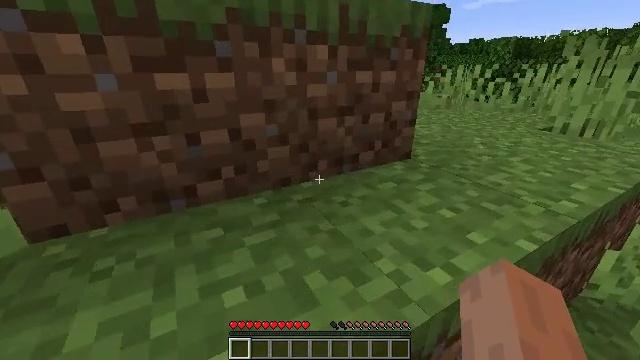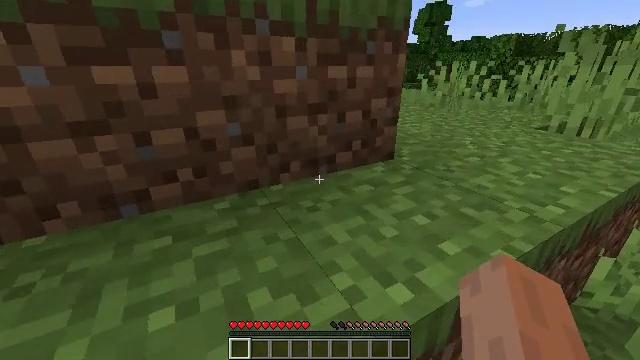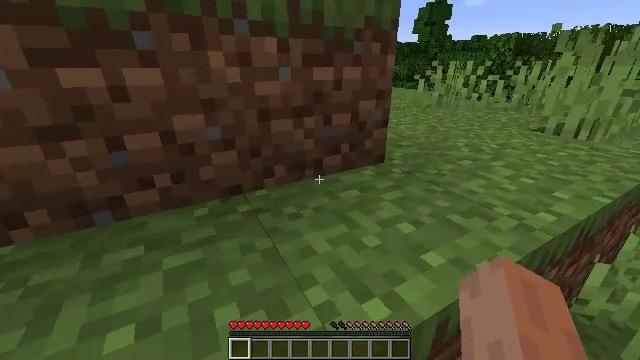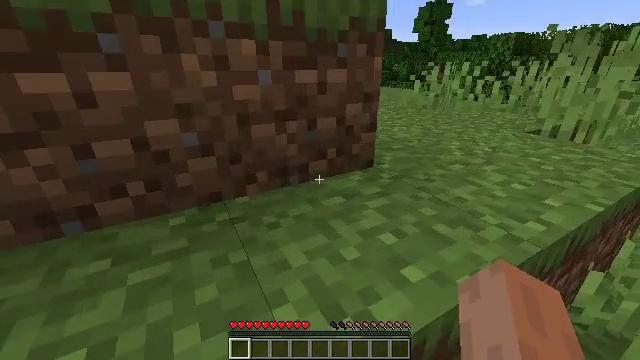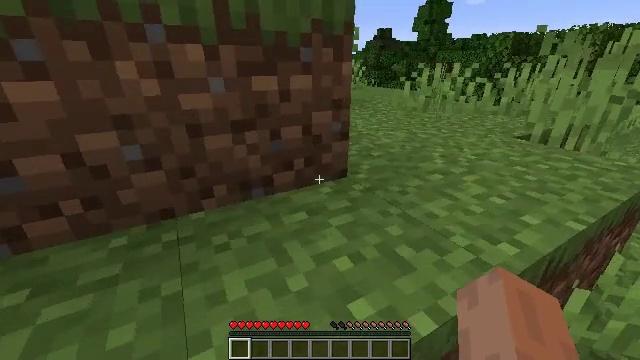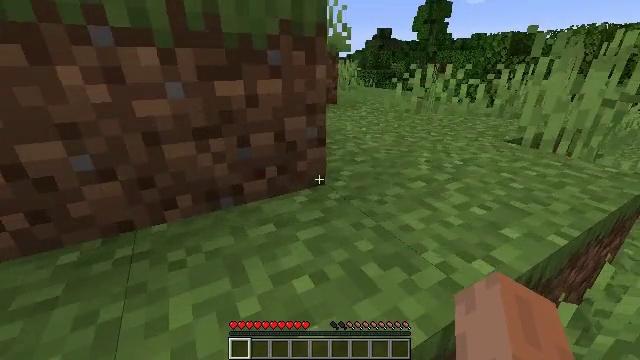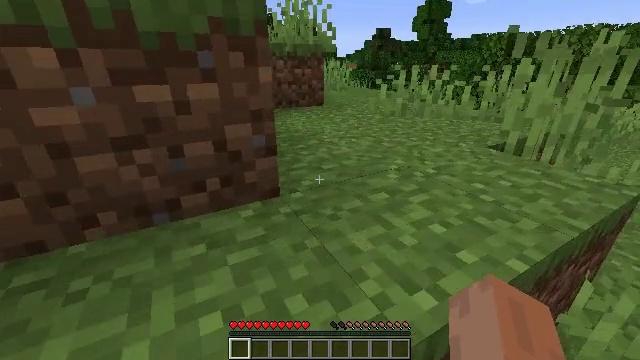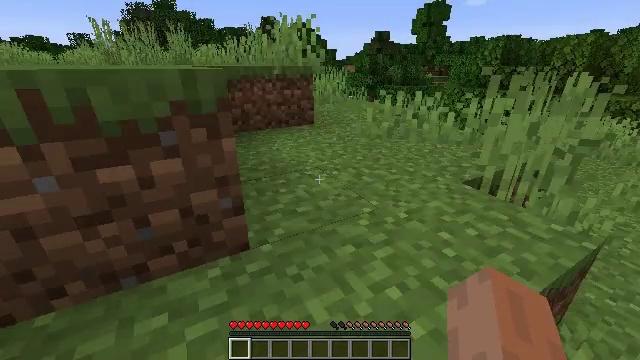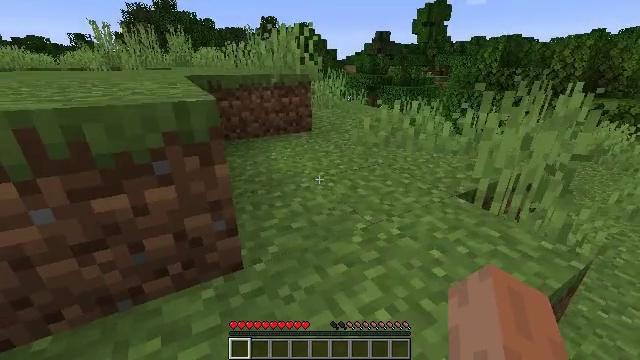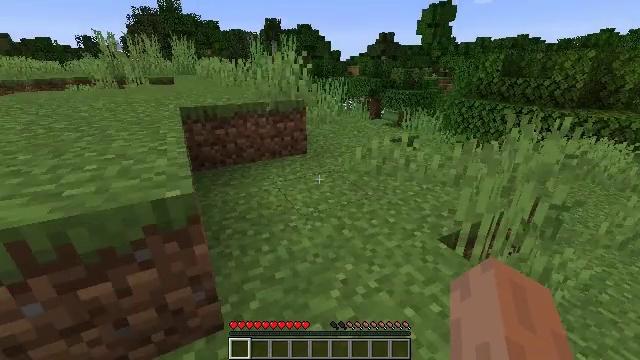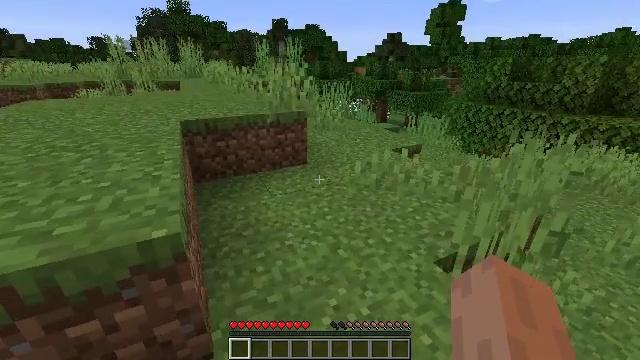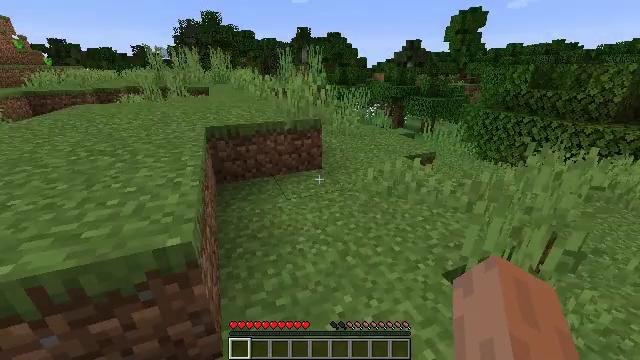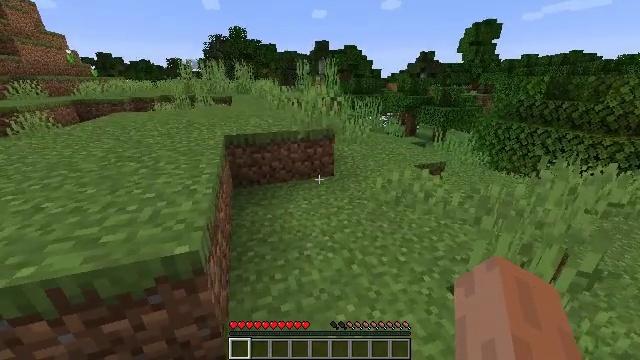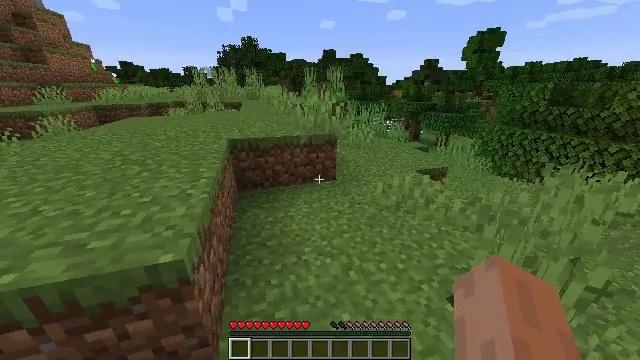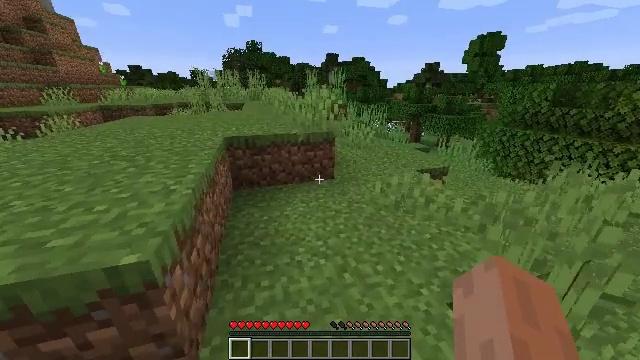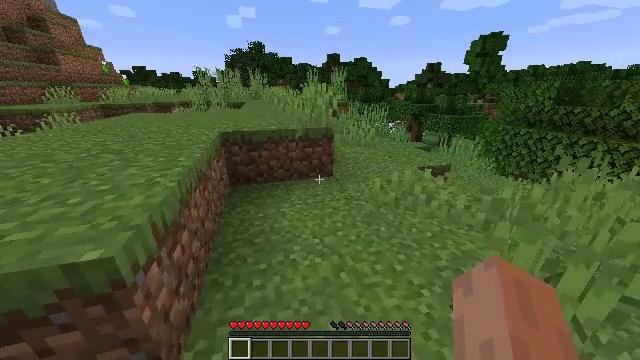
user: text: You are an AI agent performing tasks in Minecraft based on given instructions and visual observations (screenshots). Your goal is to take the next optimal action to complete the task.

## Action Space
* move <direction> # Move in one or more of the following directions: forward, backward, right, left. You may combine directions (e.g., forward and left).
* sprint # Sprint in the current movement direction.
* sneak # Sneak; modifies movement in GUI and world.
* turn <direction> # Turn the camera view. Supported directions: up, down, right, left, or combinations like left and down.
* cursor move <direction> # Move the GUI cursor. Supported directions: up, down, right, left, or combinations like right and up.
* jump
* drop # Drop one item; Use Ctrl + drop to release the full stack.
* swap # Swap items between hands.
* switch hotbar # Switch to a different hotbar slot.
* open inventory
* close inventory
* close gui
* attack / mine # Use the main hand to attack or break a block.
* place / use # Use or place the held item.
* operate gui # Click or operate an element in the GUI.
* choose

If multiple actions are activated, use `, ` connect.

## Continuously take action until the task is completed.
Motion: motion action
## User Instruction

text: Break the peony to collect it.
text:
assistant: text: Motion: move forward, sprint
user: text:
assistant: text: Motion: move forward, sprint
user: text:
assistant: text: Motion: move forward and move right, sprint
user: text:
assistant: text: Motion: move forward and move right, sprint
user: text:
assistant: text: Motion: move forward and move right, sprint
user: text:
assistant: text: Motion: move forward and move right, sprint
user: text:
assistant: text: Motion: move forward and move right, sprint, jump
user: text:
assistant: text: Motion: move forward and move right, sprint, jump
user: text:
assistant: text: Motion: move forward, sprint, jump
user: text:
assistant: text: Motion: move forward, sprint, turn left, jump
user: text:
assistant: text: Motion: move forward, sprint, turn left, jump
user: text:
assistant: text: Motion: move forward, sprint, turn left, jump
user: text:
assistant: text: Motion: move forward, sprint, turn left
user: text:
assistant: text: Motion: move forward, sprint
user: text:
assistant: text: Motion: move forward, sprint
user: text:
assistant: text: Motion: move forward, sprint
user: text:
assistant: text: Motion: move forward, sprint
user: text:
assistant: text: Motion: move forward, sprint
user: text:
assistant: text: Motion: move forward, sprint
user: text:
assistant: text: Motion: move forward, sprint
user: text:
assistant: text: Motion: move forward, sprint
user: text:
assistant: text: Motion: move forward, sprint
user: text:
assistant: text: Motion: move forward, sprint
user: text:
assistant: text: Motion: move forward, sprint
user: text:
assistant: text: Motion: move forward, sprint
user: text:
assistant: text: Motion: move forward, sprint
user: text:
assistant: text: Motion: move forward, sprint
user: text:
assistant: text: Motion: move forward, sprint, turn left
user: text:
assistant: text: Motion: move forward, sprint, turn left
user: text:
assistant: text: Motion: move forward, sprint, turn left, jump